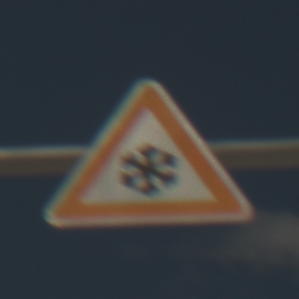
Verkehrszeichen: SchneeOderEisglaette
Umgebung: Outdoor, Beach
Tageszeit: Midday
Wetter: PartlyCloudy
Licht: Natural
Jahreszeit: NotSpecified
Kontrast: HighContrast